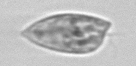
Label: Prorocentrum_dentatum